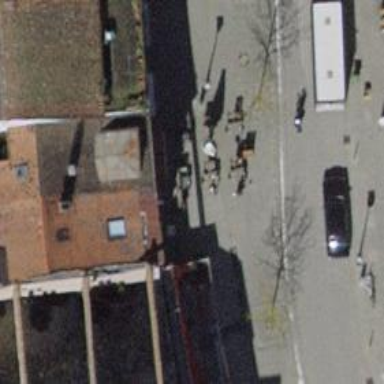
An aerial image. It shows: Beauty shop.